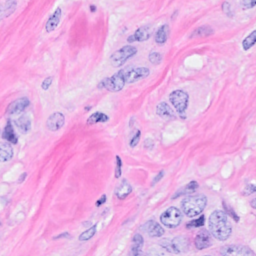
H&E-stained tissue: Breast